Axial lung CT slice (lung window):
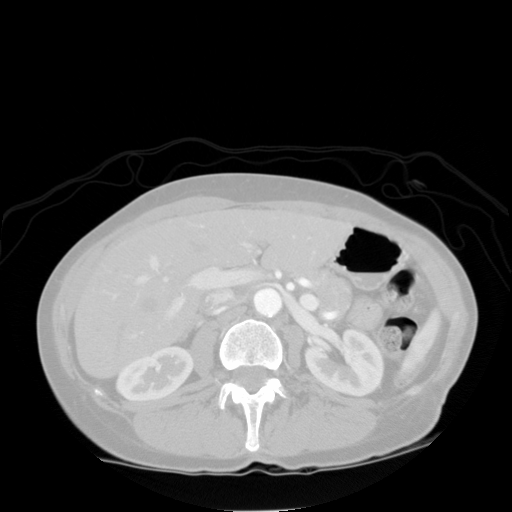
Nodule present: no